Question: I am trying to setup CDN for my website.
So, this is what I did:
1. Created S3 bucket
2. Created CloudFront distribution based on this test bucket
3. Mounted my test s3 bucket on my ec2 instance using following command: /usr/bin/s3fs -o allow_other this-is-test-bucket /mnt/s3drivetest/
(I used this tutorial to install Fuse 2.9.1 and s3fs 1.61 on CentOS 6.3 instance- <URL>
Now when I try to copy files from my ec2 to this mounted drive "/mnt/s3drivetest/" it takes forever to copy all files. 40MB folder with lots of small images and css files is copied in 2 hours. Approximately 5 files per second.
'''
cp -Rfv /var/www/website.com/media/ /mnt/s3drivetest/
'''
Is it normal? I tried to copy the same folder to my /tmp/ directory and it took 2 seconds.
Also, what are these "0 byte" files that are created with the same name as folders? Please see screenshot.
EC2 instance is located in "region=us-east-1" and S3 bucket location is "US Standard".
EC2 Instance OS: CentOS 6.3
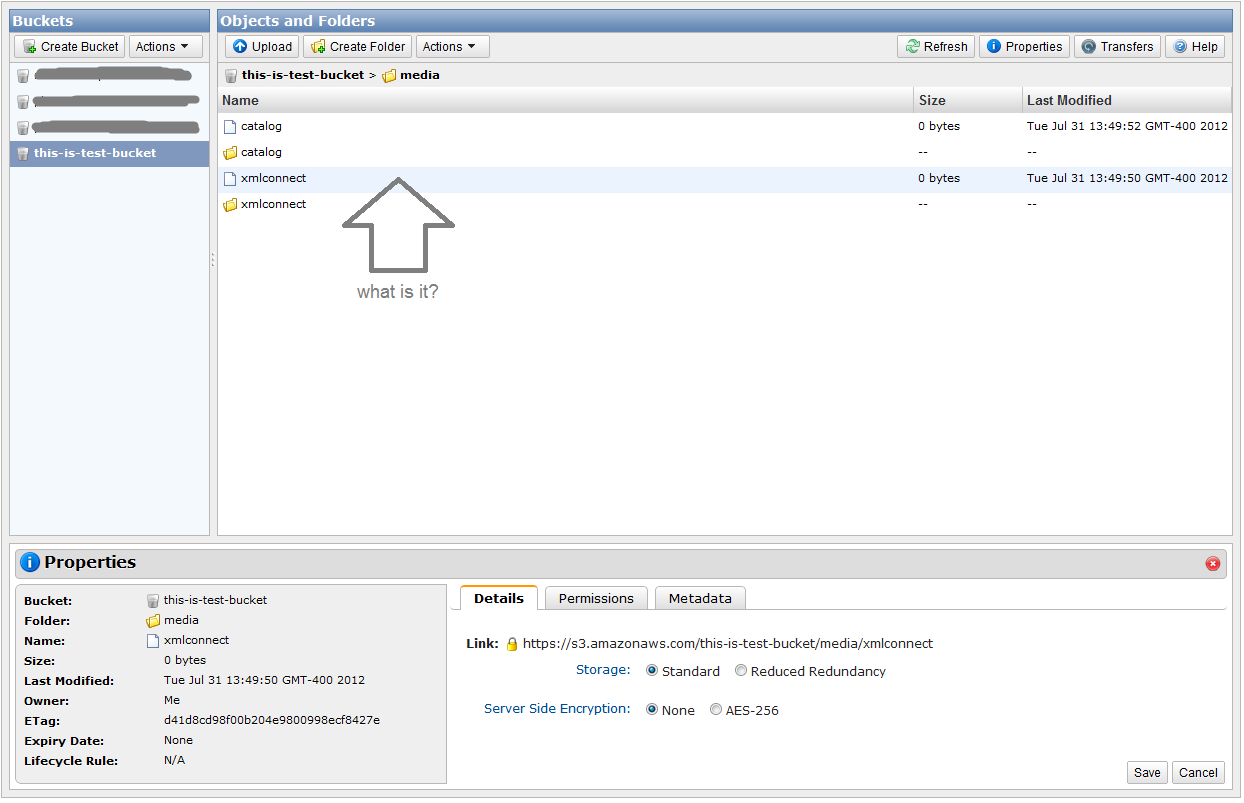
Answer: This is most likely not a problem with S3 but with the s3fs filesystem implementation being slow. There are additional details in <URL>.